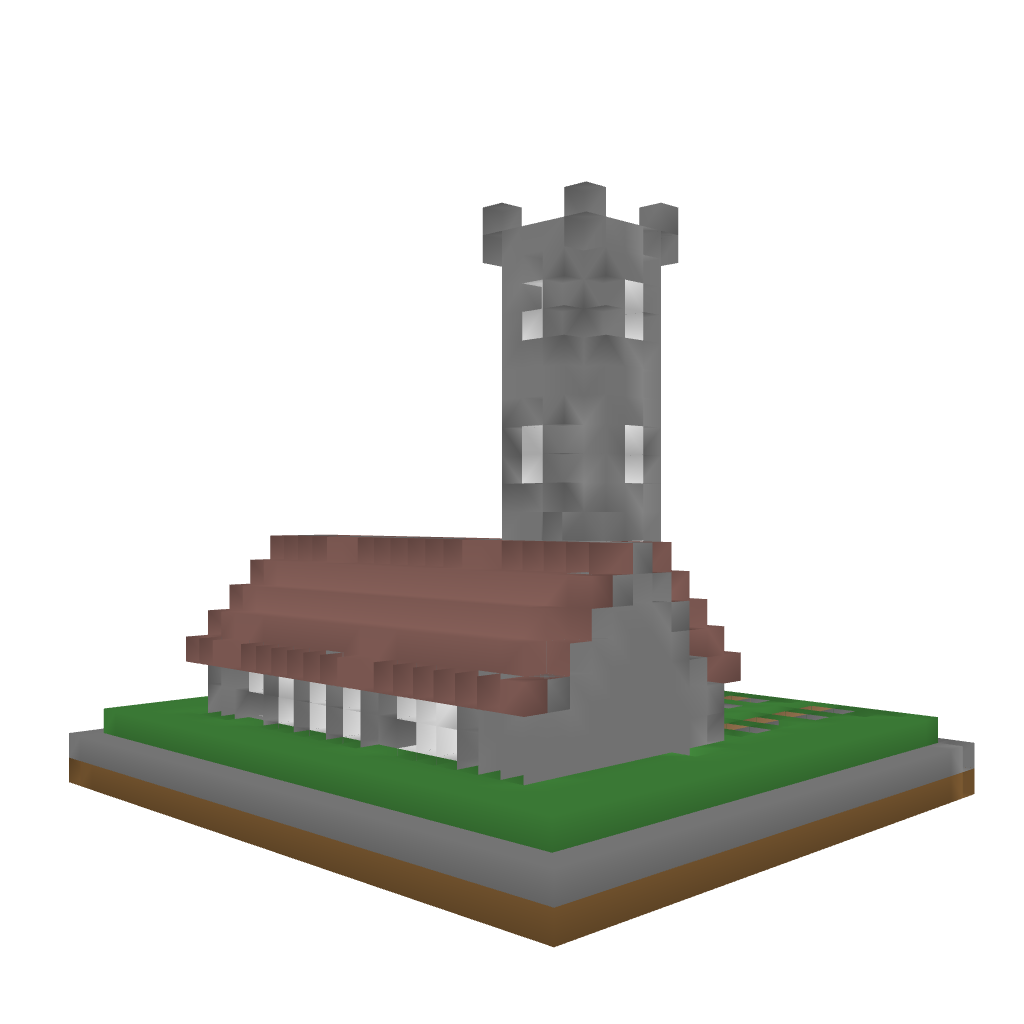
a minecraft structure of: Church with Cemetery high quality